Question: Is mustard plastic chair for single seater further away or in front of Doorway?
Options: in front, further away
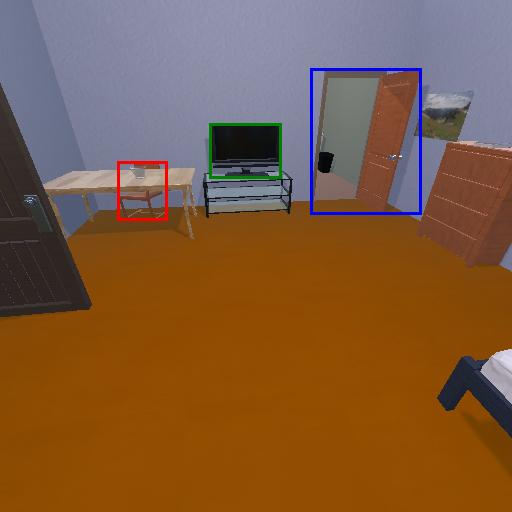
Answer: in front